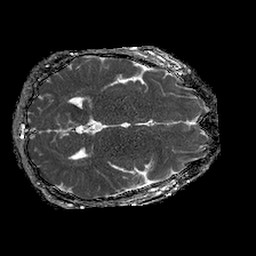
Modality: ADC
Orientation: axial
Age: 43
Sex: male
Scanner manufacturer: philips
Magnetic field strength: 1.5 T
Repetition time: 4.6 s
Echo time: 0.08517 s